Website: lowes
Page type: receipt
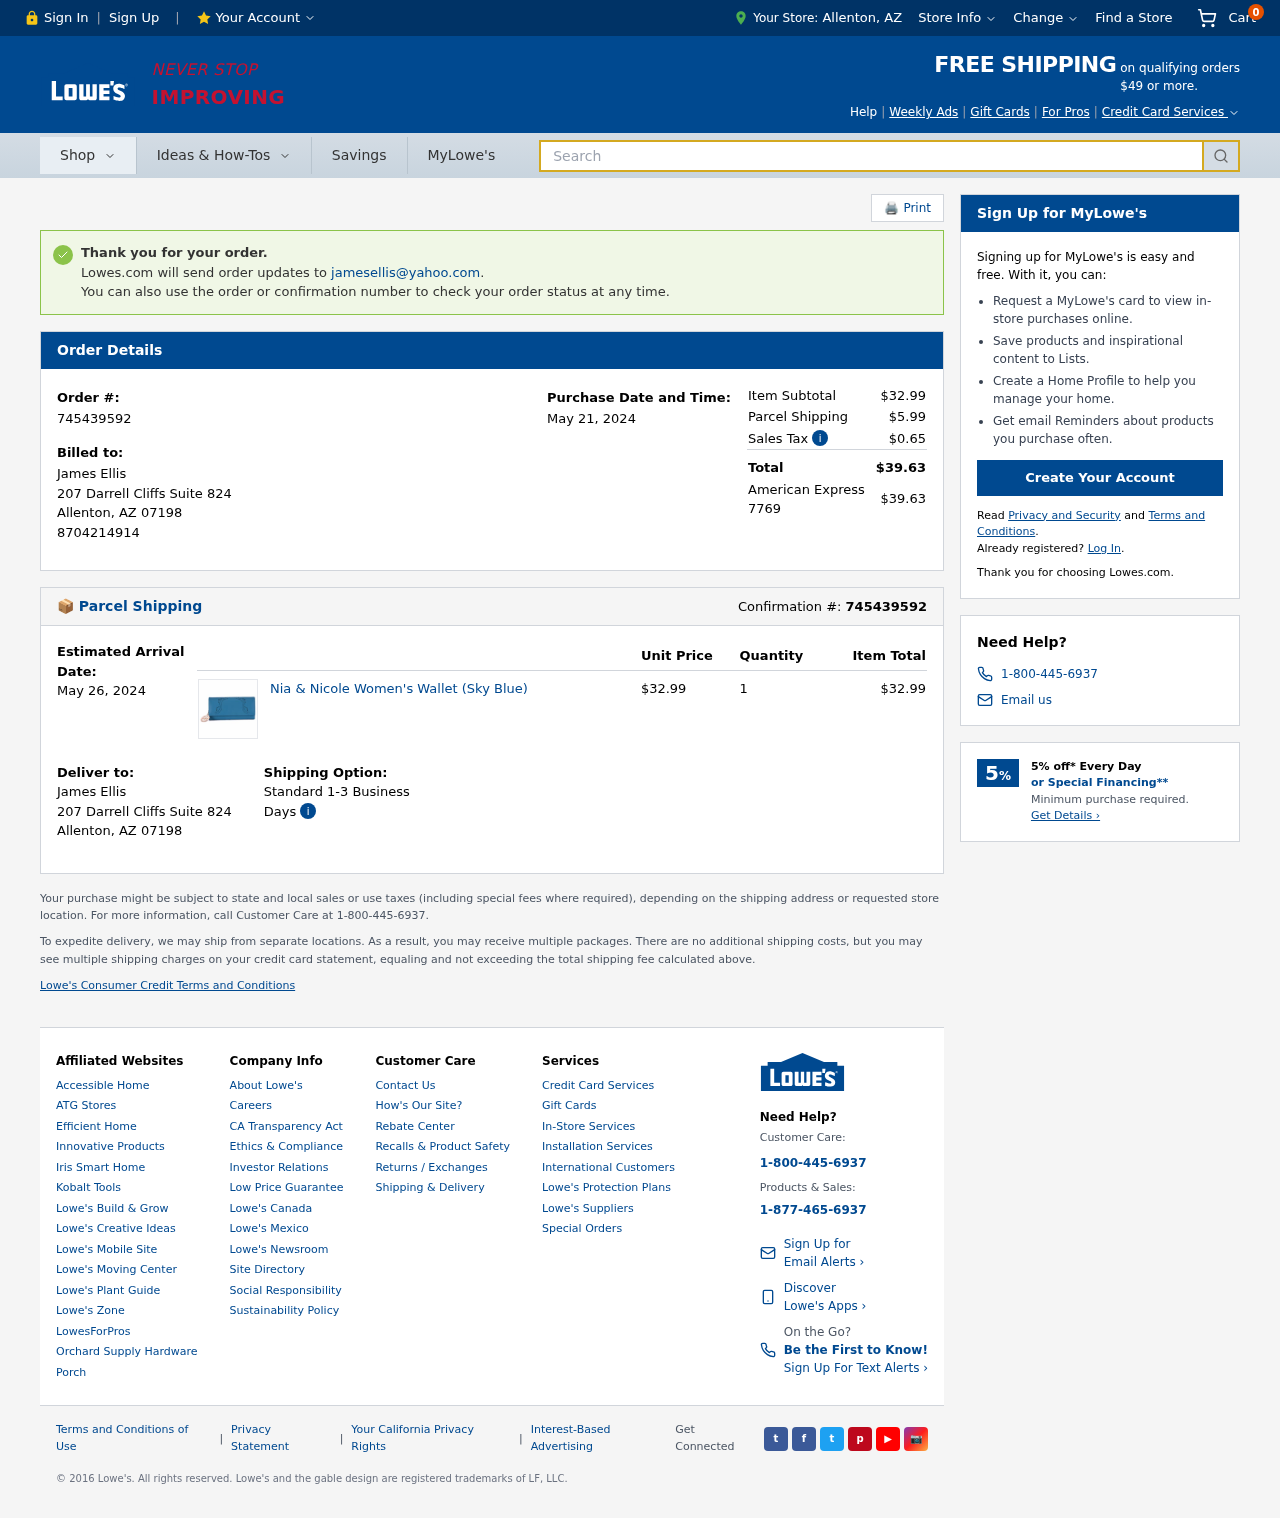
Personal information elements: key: PII_CARD_LAST4
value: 7769
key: PII_CARD_TYPE
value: American Express
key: PII_CITY
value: Allenton
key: PII_EMAIL
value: jamesellis@yahoo.com
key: PII_FULLNAME
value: James Ellis
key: PII_PHONE
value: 8704214914
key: PII_POSTCODE
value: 07198
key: PII_STATE_ABBR
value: AZ
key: PII_STREET
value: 207 Darrell Cliffs Suite 824
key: PII_CITY_STATE
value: Allenton, AZ
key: PII_FULLNAME2
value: James Ellis
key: PII_STREET2
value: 207 Darrell Cliffs Suite 824
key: PII_CITY2
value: Allenton
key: PII_STATE_ABBR2
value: AZ
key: PII_POSTCODE2
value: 07198
Product elements: key: PRODUCT1_NAME
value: Nia & Nicole Women's Wallet (Sky Blue)
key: PRODUCT1_PRICE
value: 32.99
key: PRODUCT1_QUANTITY
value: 1
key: PRODUCT1_TOTAL
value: $32.99
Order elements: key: ORDER_NUM_ITEMS
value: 0
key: ORDER_ID
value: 745439592
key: ORDER_DATE
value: May 21, 2024
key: ORDER_SUBTOTAL
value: $32.99
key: ORDER_SHIPPING_COST
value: $5.99
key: ORDER_TAX
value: $0.65
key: ORDER_TOTAL
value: $39.63
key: ORDER_TOTAL2
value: $39.63
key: ORDER_DELIVERY_DATE
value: May 26, 2024
Search elements: key: HEADER_SEARCH
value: Search